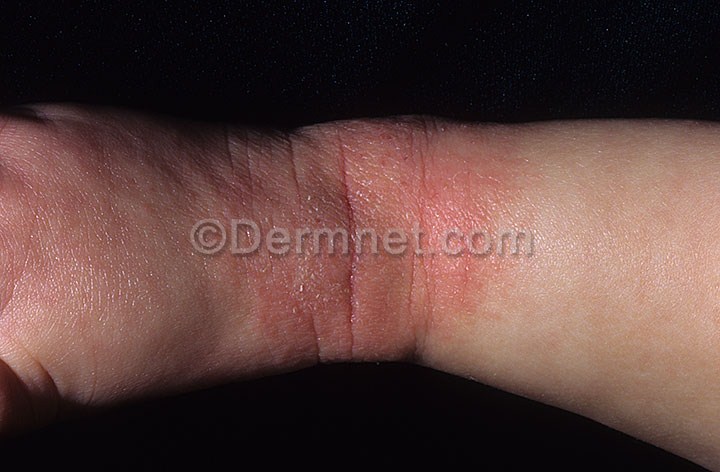
Disease: Atopic Dermatitis Photos